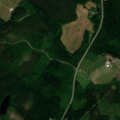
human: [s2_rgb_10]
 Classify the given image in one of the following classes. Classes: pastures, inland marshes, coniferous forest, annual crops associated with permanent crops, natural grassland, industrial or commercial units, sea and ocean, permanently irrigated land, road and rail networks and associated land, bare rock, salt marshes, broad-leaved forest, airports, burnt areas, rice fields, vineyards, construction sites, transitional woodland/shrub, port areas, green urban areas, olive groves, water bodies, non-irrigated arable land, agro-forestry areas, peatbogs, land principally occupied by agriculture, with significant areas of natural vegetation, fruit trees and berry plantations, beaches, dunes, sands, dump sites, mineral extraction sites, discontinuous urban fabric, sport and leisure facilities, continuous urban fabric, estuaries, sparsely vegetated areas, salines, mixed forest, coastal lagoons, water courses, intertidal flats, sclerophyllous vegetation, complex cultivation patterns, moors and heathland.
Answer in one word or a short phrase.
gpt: non-irrigated arable land, mixed forest, transitional woodland/shrub